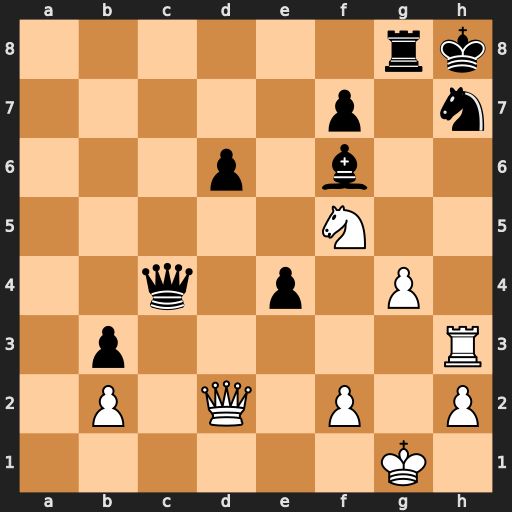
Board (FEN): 6rk/5p1n/3p1b2/5N2/2q1p1P1/1p5R/1P1Q1P1P/6K1
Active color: w
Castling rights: -
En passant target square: -
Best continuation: Rxh7+ Kxh7 Qh6#